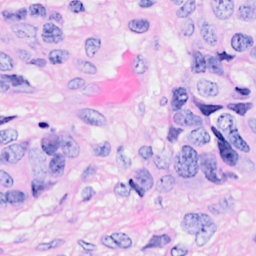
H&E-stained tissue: Breast